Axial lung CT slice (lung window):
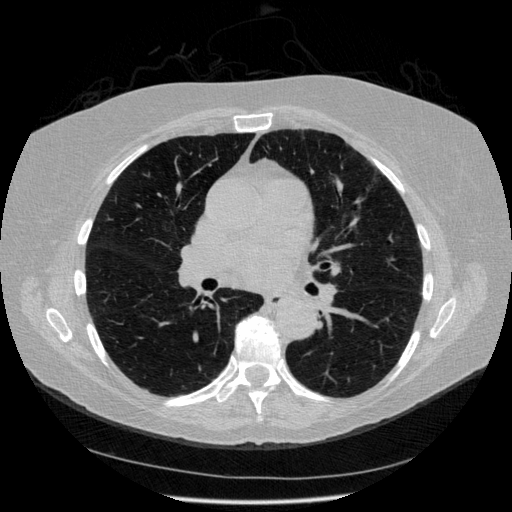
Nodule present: no